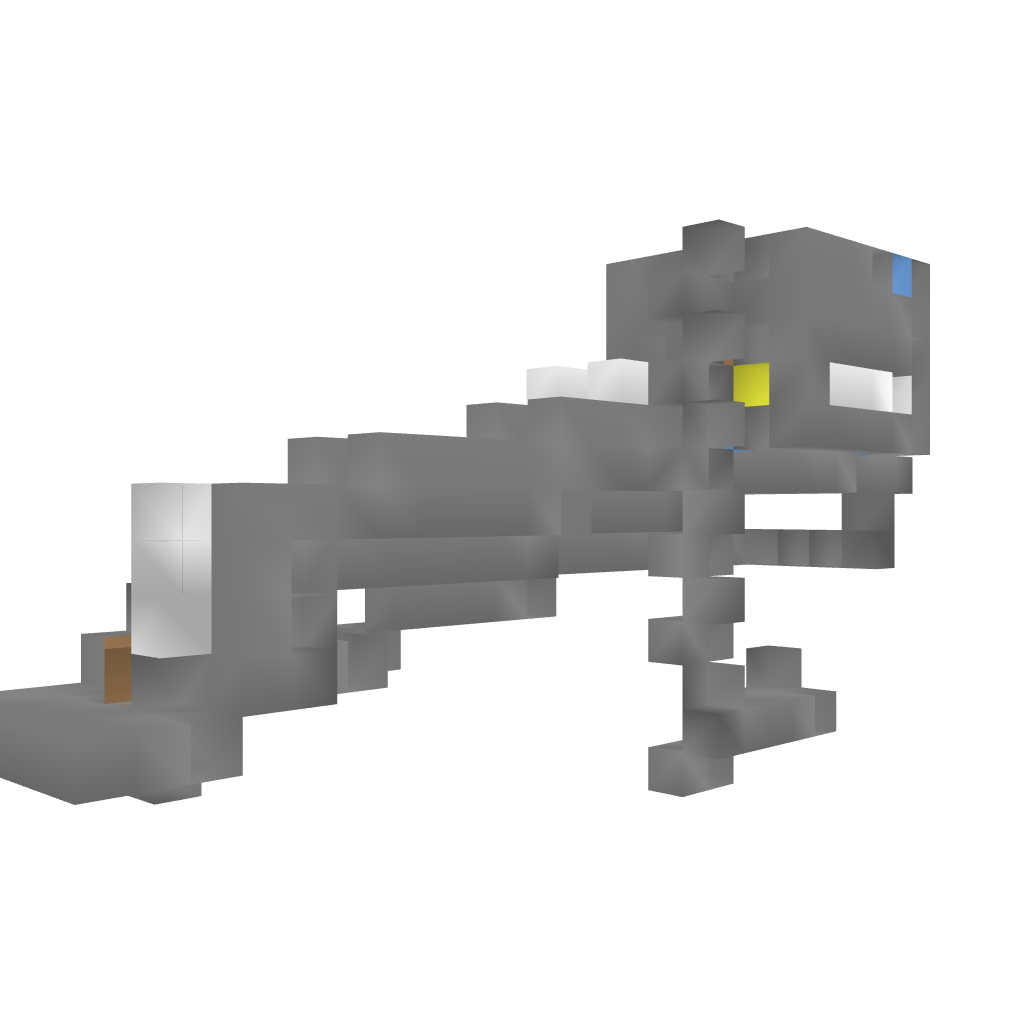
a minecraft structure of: Chicken Farm+Cooker bad low quality